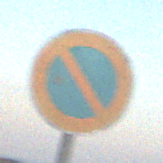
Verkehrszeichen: EingeschraenktesHalteverbot
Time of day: SunriseSunset
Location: Outdoor (Nature)
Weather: PartlyCloudy
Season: NotSpecified
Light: Natural